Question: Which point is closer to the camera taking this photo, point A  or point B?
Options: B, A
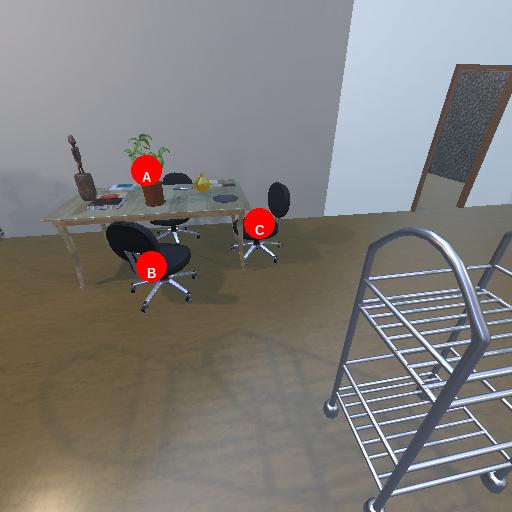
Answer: B